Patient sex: M
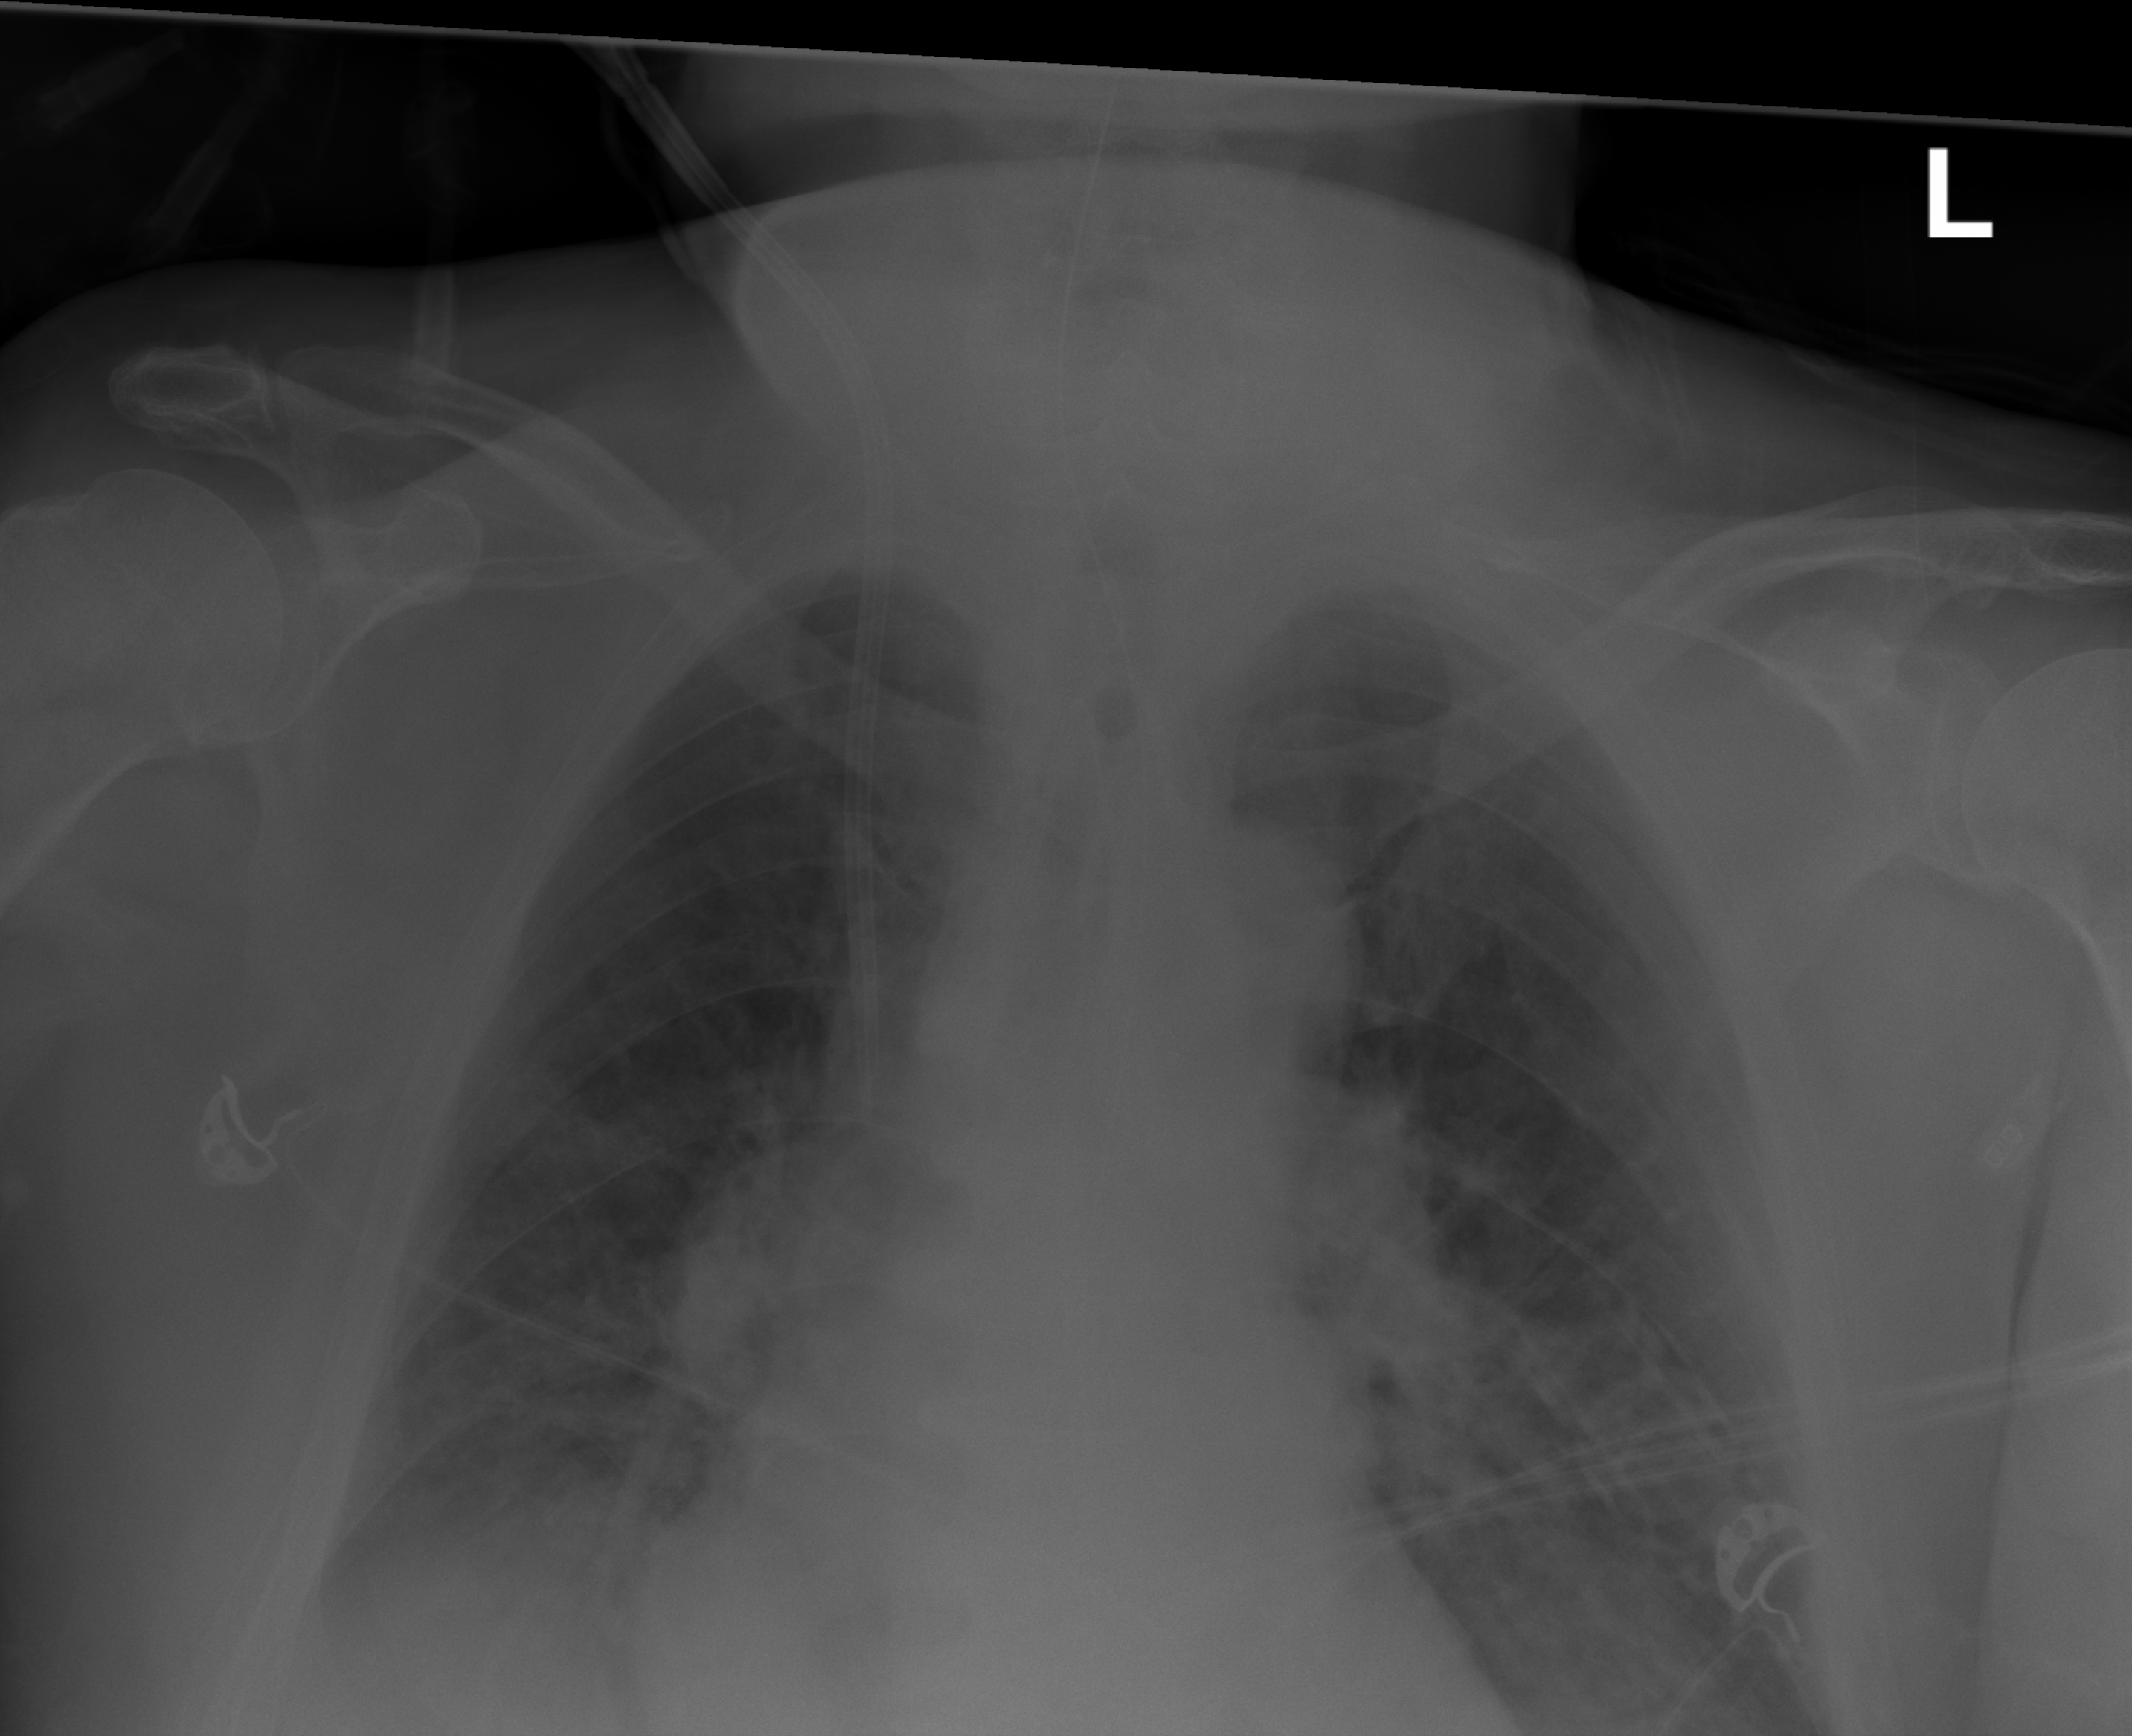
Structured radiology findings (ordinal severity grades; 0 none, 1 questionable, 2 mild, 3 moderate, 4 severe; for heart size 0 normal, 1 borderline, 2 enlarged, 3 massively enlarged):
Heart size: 2
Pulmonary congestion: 2
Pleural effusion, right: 2
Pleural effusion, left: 0
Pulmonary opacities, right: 2
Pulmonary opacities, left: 1
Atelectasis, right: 2
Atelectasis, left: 2